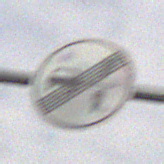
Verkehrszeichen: EndeVerbotUeberholenEinspurigeFahrzeuge
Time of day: MorningAfternoon
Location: Outdoor (Suburban)
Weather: Overcast
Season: NotSpecified
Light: Natural